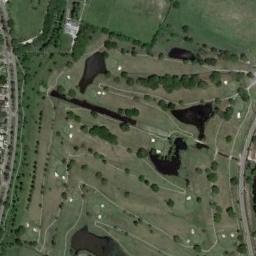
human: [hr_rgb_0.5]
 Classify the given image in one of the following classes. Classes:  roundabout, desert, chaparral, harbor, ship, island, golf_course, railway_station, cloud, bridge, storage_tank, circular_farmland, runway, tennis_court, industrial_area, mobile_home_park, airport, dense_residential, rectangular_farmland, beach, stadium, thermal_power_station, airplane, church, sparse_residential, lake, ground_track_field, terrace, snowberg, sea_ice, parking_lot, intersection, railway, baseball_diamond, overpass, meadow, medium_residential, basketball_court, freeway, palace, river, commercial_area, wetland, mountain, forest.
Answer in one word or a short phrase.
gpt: golf_course